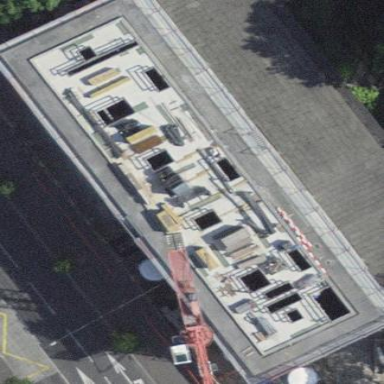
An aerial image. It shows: Part of building with hipped roof colored in dark gray.